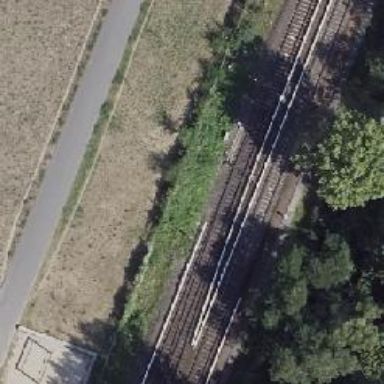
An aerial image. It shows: Railway switch.